Field crop: maize
Growth stage: 2
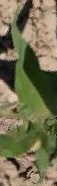
Species: maize